Interaction volume radius: 10 \u00c5
Interaction volume height: 15 \u00c5
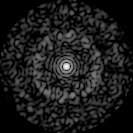
Disorder parameter: 0.8526